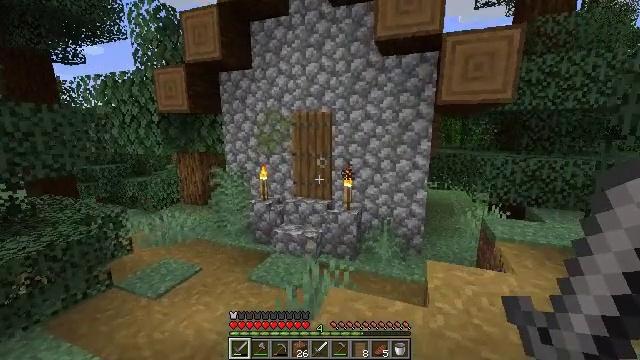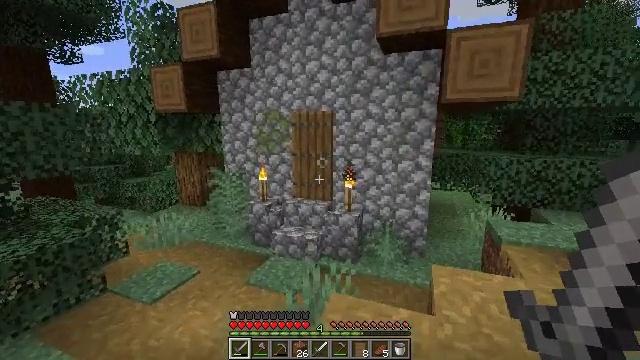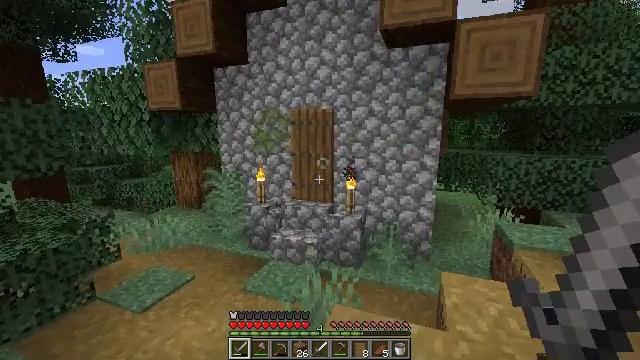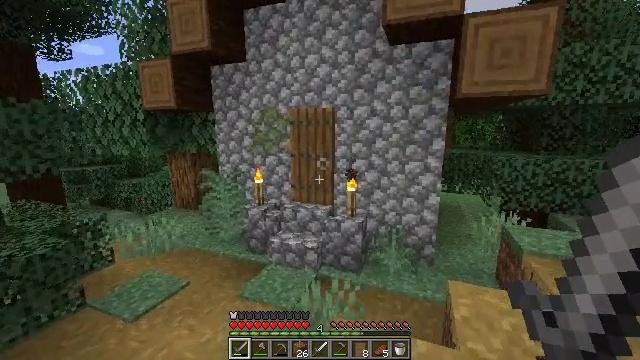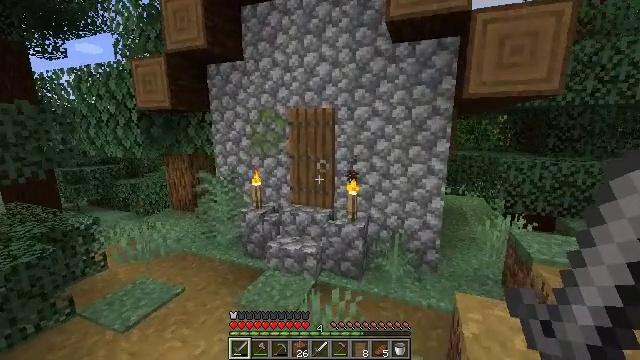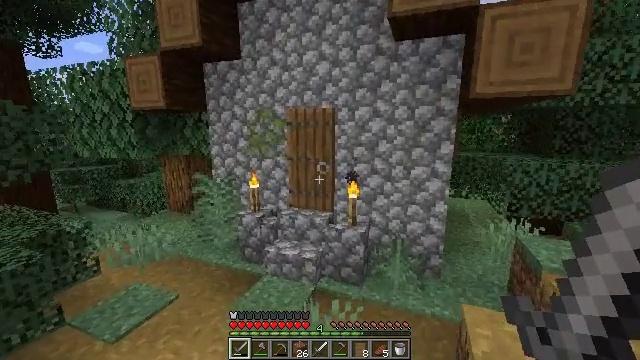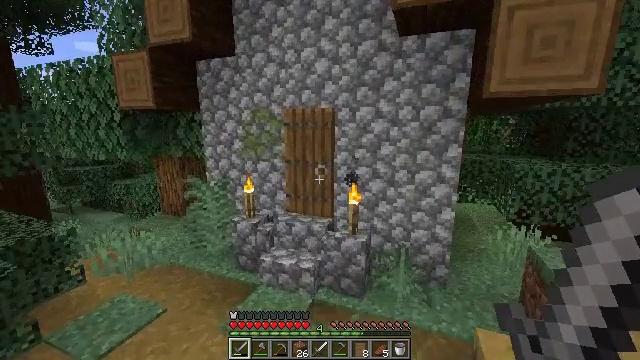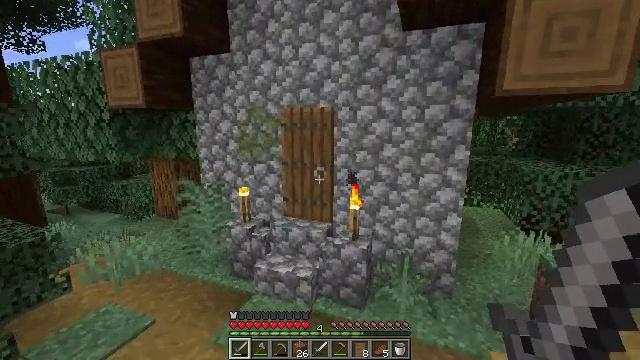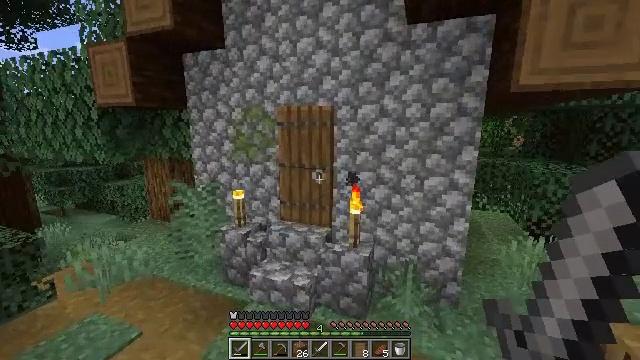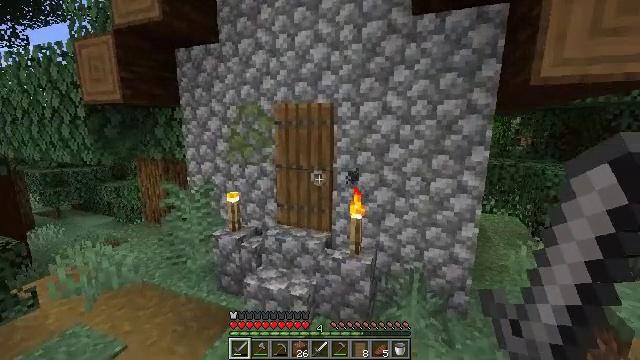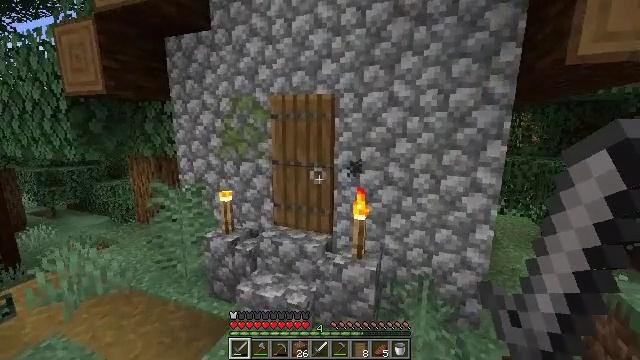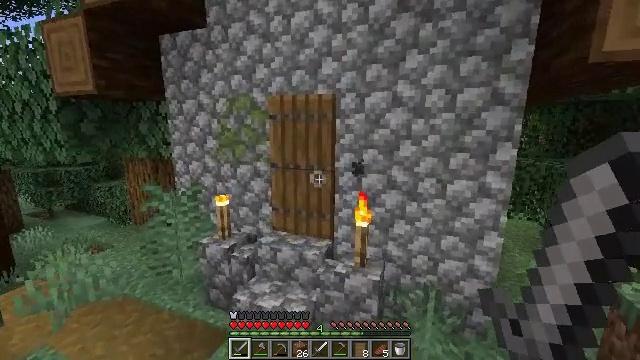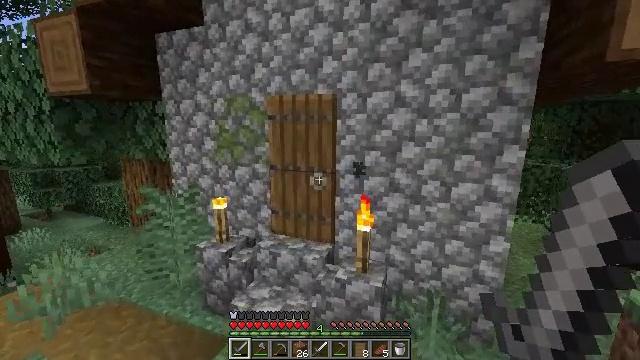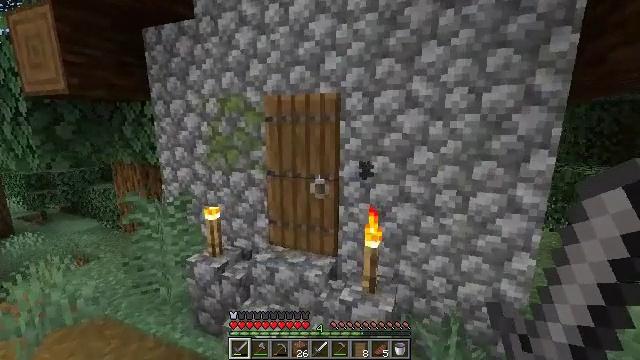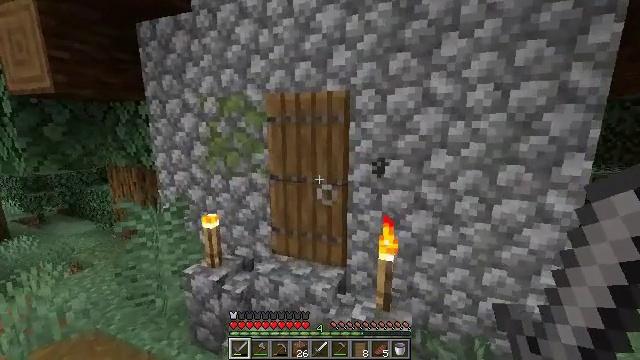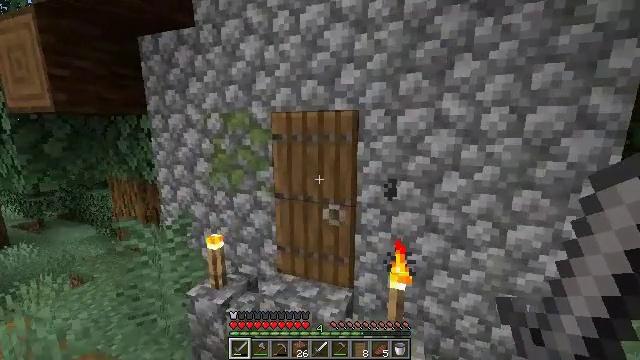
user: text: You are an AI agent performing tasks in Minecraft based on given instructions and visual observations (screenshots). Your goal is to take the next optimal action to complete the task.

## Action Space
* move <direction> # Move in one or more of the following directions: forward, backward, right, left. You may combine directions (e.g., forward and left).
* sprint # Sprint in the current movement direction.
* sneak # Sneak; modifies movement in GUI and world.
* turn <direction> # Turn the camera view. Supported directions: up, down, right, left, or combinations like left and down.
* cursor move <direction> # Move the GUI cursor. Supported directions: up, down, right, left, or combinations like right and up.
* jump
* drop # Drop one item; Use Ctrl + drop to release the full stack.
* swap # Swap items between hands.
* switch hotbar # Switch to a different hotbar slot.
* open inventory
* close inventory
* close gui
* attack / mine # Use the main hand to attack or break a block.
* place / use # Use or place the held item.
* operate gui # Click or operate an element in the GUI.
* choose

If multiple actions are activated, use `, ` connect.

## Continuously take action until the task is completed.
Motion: motion action
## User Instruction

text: Mine the spruce door to collect it.
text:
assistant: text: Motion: move forward
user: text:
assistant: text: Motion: move forward
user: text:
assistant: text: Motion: move forward
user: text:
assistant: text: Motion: move forward
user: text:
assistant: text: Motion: move forward
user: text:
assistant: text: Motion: move forward
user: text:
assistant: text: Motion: move forward
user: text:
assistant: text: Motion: move forward
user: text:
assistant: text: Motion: move forward
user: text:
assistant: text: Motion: move forward
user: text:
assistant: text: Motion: move forward
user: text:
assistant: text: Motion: move forward
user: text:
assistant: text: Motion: move forward
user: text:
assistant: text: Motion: move forward and move left
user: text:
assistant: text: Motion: move forward and move left, jump
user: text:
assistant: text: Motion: move forward and move left, jump
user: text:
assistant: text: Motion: move forward and move left, jump
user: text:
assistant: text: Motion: move forward and move left, jump
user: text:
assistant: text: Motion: move forward
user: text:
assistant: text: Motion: move forward, turn right
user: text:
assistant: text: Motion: move forward and move right, turn right
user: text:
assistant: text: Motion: move forward and move right
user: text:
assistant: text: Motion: move forward and move right
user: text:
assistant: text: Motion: move forward and move right
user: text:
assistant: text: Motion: move forward, turn down
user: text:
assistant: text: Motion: move forward, turn down
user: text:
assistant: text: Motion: move forward, turn left and down
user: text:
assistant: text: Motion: move forward, attack / mine
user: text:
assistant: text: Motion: move forward, turn right, attack / mine
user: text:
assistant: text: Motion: turn right and down, attack / mine